Field crop: maize
Growth stage: 2
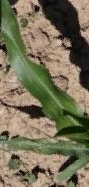
Species: maize